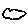
Label: cloud